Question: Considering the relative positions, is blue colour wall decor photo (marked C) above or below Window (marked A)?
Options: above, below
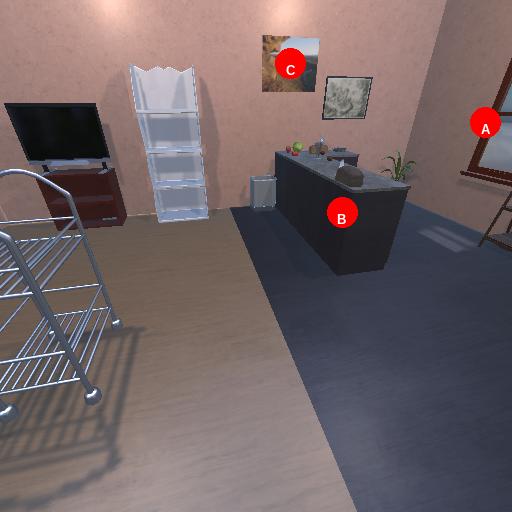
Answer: above